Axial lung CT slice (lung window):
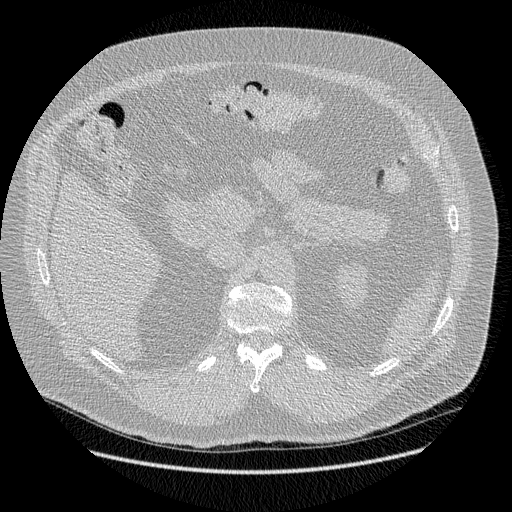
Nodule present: no